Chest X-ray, AP view. Patient: 31 years old, sex M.
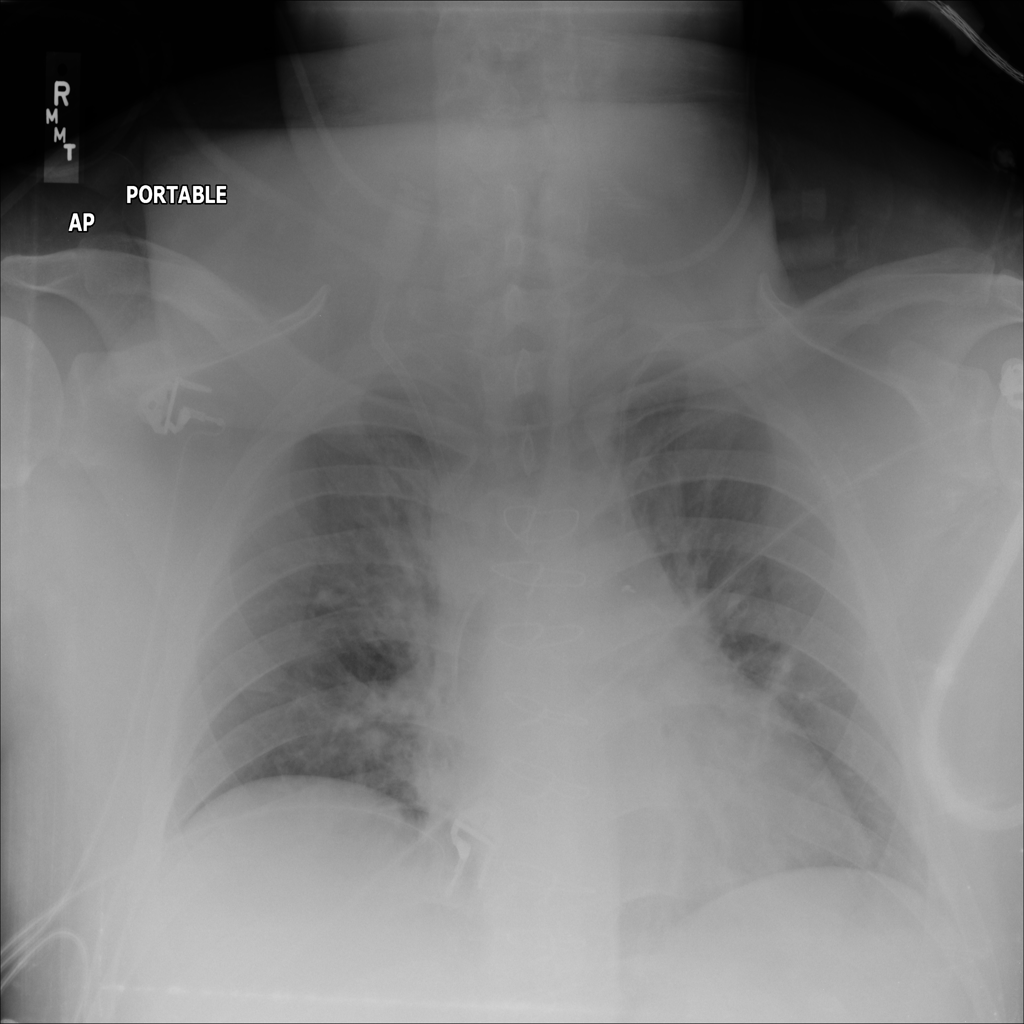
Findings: Atelectasis, Edema